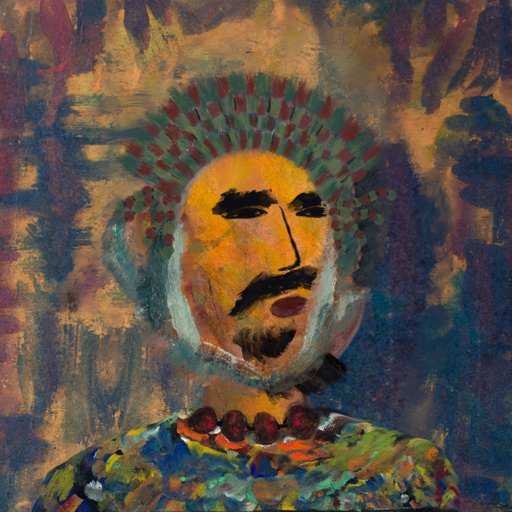
Background: InTheSun, Head And Neck Side: Gypsy_Mother, Face Side: Mosgoul, Bust: An_Impression, Hair Side: Boggyland, Head Accessory: After_Raid_Crown, Second Necklace: Blank, Necklace: Mosgoul, Baby: Blank